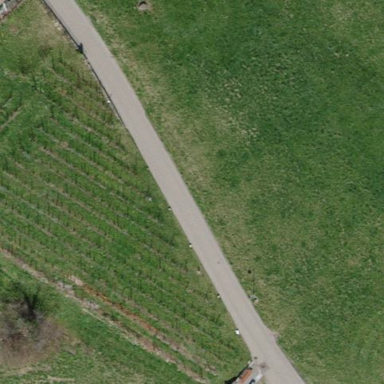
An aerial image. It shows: Vineyard growing grapes.